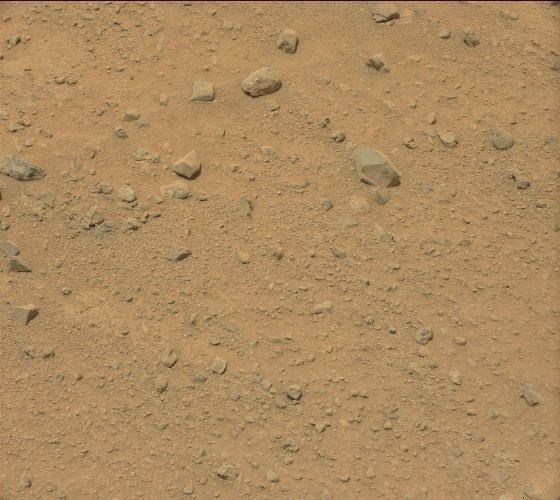
Terrain classes present: Bedrock, Gravel / Sand / Soil, Rock, Shadow